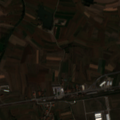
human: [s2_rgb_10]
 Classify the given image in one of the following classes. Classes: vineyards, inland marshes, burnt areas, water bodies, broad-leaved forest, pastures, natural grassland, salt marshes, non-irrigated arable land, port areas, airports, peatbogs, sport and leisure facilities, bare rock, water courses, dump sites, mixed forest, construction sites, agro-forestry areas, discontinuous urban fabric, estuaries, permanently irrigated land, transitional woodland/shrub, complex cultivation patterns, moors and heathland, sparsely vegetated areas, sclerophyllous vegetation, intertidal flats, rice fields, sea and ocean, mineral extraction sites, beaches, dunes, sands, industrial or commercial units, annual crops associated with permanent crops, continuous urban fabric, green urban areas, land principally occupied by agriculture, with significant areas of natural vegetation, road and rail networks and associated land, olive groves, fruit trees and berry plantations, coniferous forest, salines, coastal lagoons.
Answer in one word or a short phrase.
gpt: industrial or commercial units, non-irrigated arable land, complex cultivation patterns, land principally occupied by agriculture, with significant areas of natural vegetation